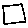
Label: square